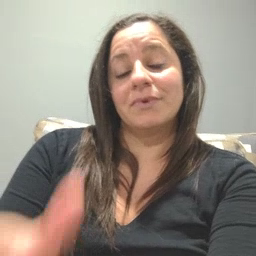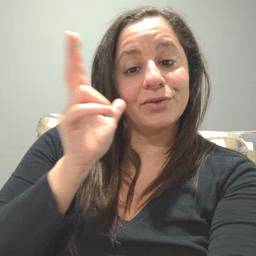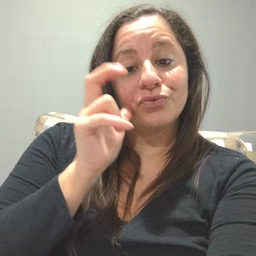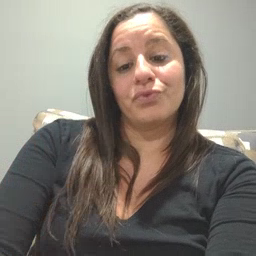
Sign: hear